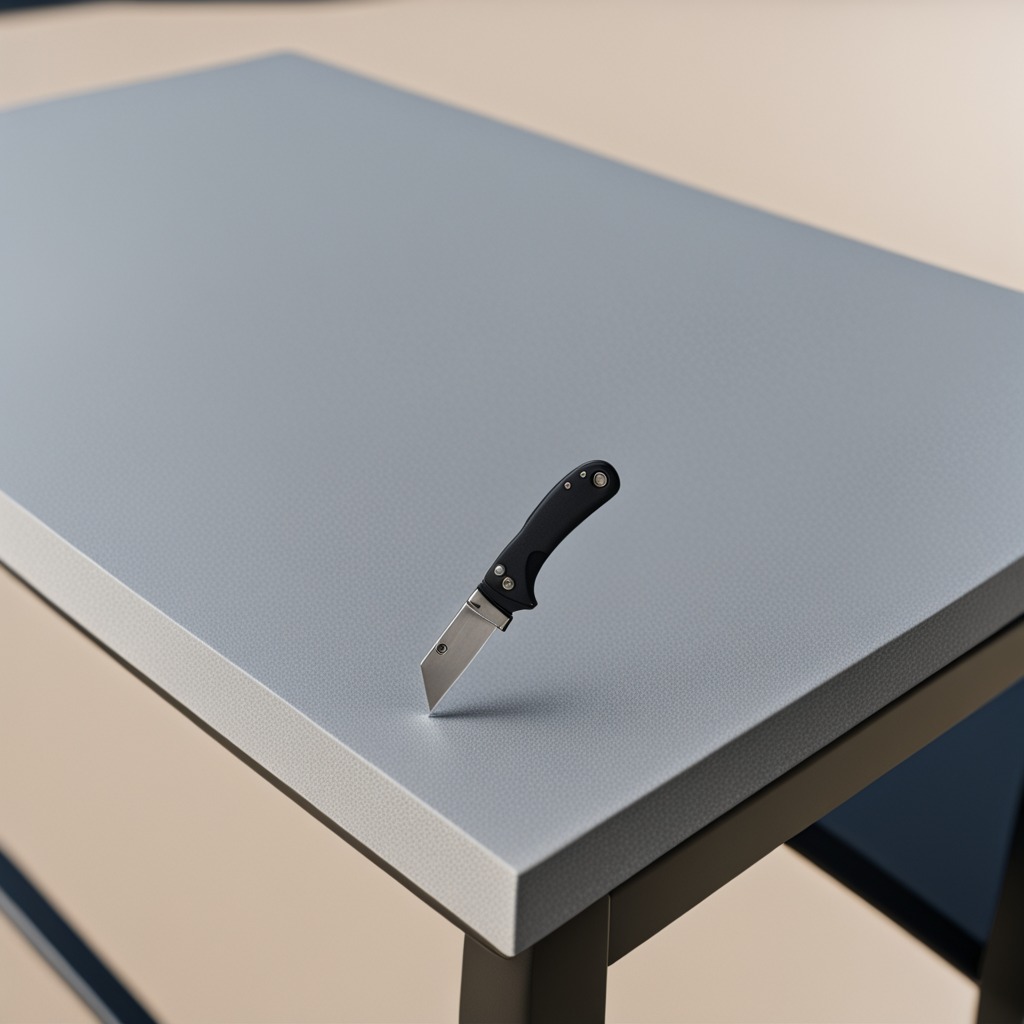
A utility knife lying on the table in a temporary outdoor tool station